Question: In this example, I want a tooltip that shows only the percentage, omitting the absolute value.
'''
a<-c('option1','option2','option3')
b<-c(35,80,10)
data<-data.frame(a,b)
myplot<-gvisPieChart(data,options=list(title='Example',width=1000, height=500))
plot(myplot)
'''
At <URL>
I found this:

But I do not know how and if it's possible to adapt to googleVis.
Thanks in advance.
Luis
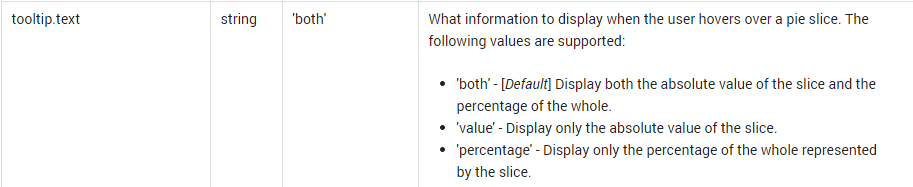
Answer: You can add an option 'tooltip = "{text:'percentage'}"'
'''
library(googleVis)
a<-c('option1','option2','option3')
b<-c(35,80,10)
data<-data.frame(a,b)
myplot<-gvisPieChart(data,options=list(title='Example',width=1000, height=500
, tooltip = "{text:'percentage'}"))
plot(myplot)
'''